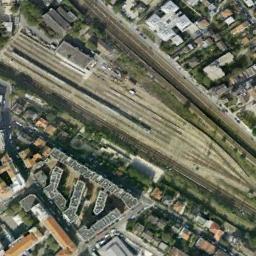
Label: railway_station